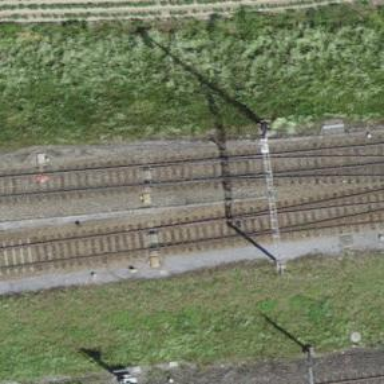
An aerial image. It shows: Railway switch.